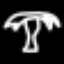
Label: palm tree